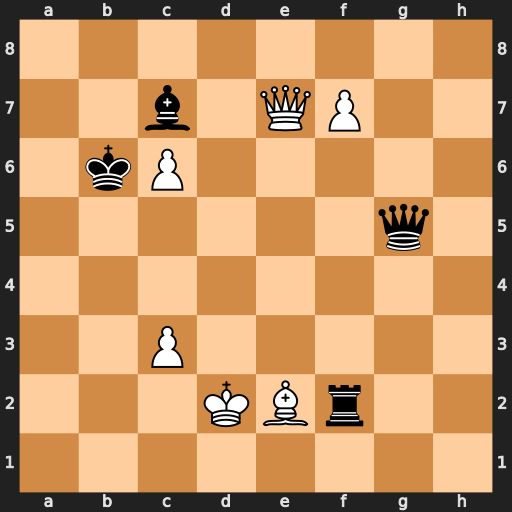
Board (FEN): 8/2b1QP2/1kP5/6q1/8/2P5/3KBr2/8
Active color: w
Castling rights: -
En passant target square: -
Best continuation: Qxg5 Bf4+ Ke1